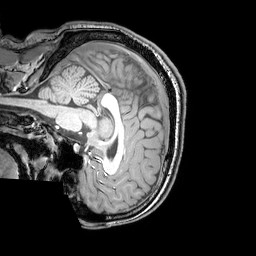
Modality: T1w
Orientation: sagittal
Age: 24
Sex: male
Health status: healthy
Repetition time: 0.081 s
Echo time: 0.037 s